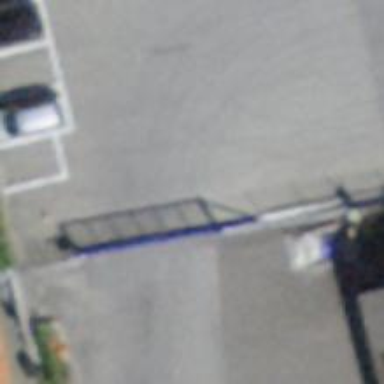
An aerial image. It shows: Gate.